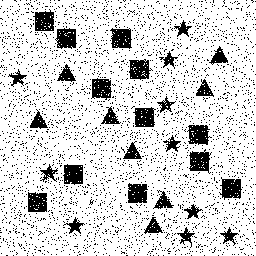
Squares: 12
Triangles: 8
Stars: 10
Total shapes: 30